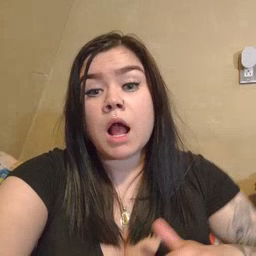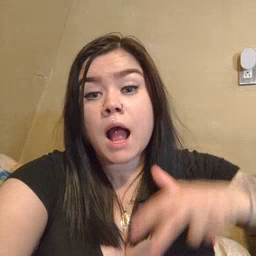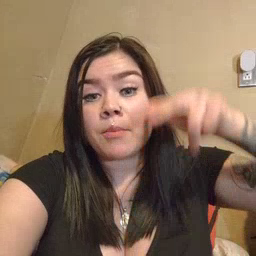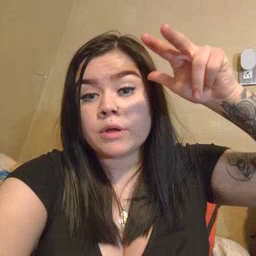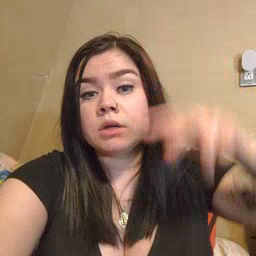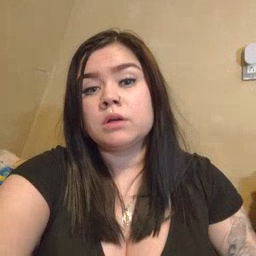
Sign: helicopter